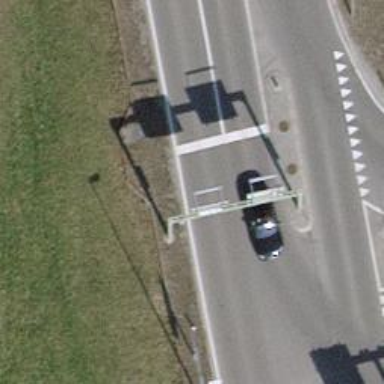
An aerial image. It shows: Road with traffic signals.